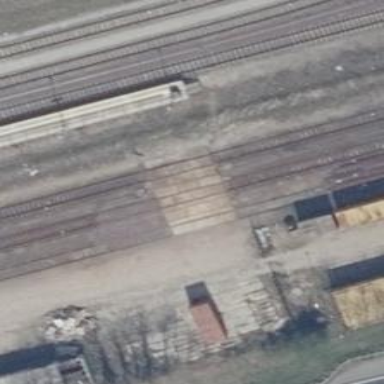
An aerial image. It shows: Railway level crossing.